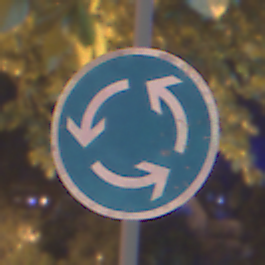
Verkehrszeichen: Kreisverkehr
Umgebung: Outdoor, Urban
Tageszeit: Night
Wetter: PartlyCloudy
Licht: Artificial
Jahreszeit: NotSpecified
Kontrast: HighContrast